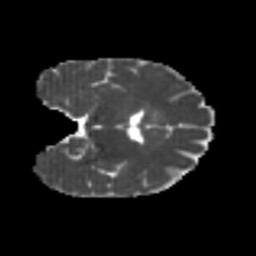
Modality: MD
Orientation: coronal
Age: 20
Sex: female
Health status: healthy
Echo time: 0.074 s